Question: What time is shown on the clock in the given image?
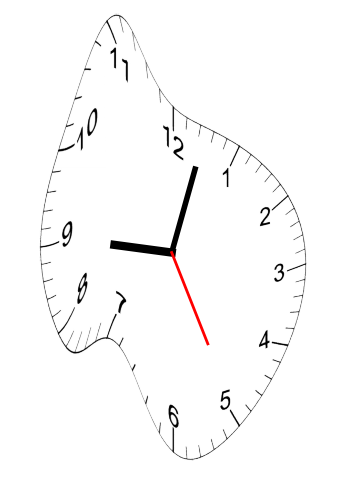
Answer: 09:02:25